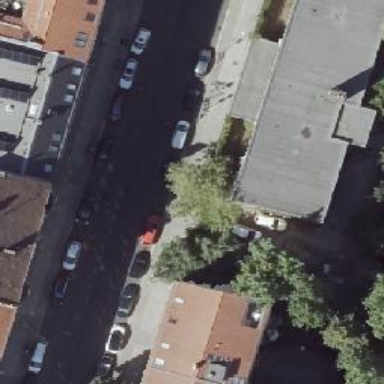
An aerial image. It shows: There is no parking sign in the parking lane.